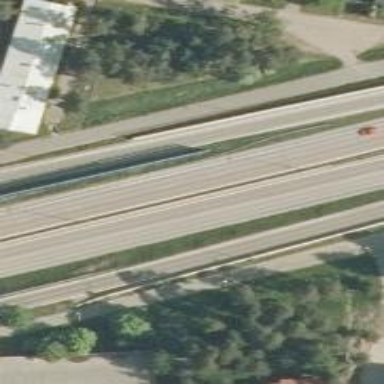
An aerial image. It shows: Tertiary motorway link.